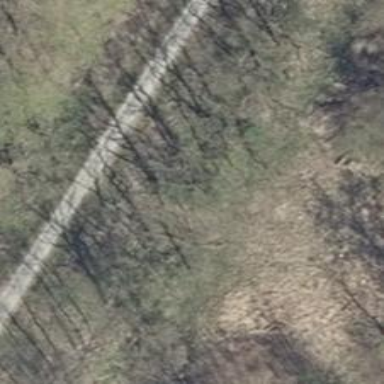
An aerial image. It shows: Compacted track road with grade3 tracktype.